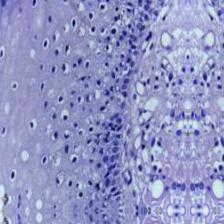
Diagnosis: Normal